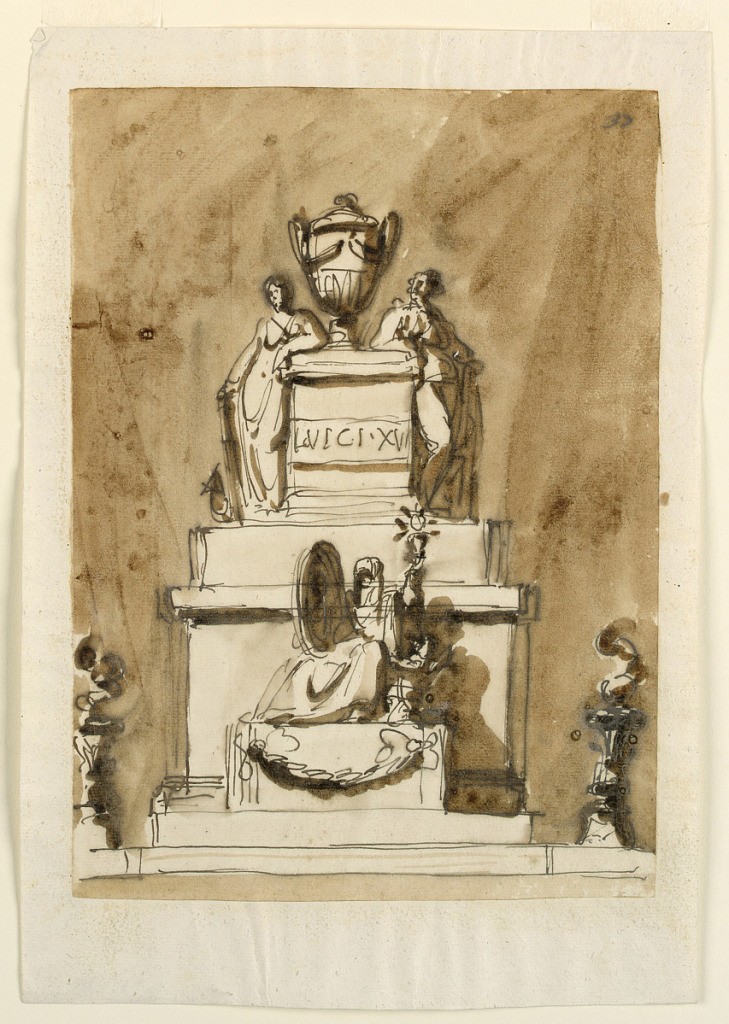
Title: Funeral Decorations for King Louis XVI of France
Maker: Giuseppe Barberi, Italian, 1746–1809
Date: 1793
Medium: Pen and brown ink, brush and brown wash on lined off-white laid paper
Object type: Drawing
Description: Below is a base similar to that in 1938-88-1301. Upon it is a plinth carrying a high pedestal and in front of it a base, with a festoon at the front and above a variation of the figure in 1938-88-1305, with an angel kneeling beside her. The upper parts of the group are in front of a base standing above the entablature. Upon it is a pedestal, with a band around the front panel and with an urn with a cover on top. Hope, with her right hand upon the anchor, and another allegory are leaning against the pedestal.